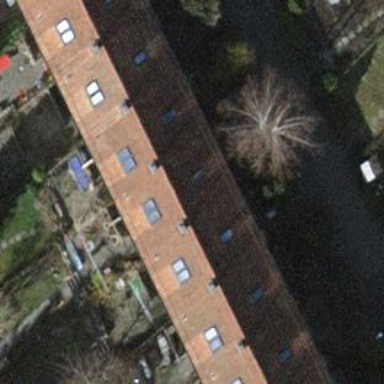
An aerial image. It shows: Beige house with gabled roof covered in roof tiles of orangered color. The roof is oriented across the building.